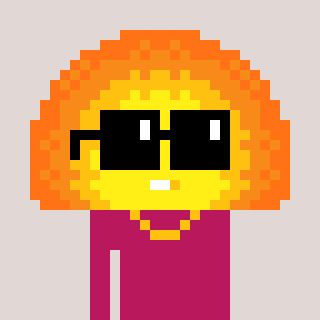
a pixel art character with square black sunglasses, a sunset-shaped head and a darkpink-colored body on a warm background